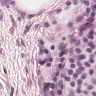
Metastatic tissue present: no